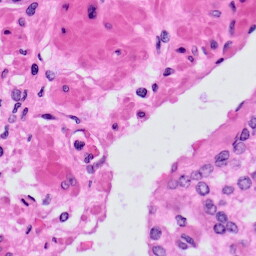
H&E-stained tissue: Prostate